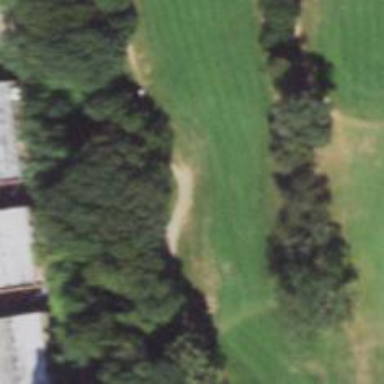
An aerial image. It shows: Grassy area designated as golf fairway.